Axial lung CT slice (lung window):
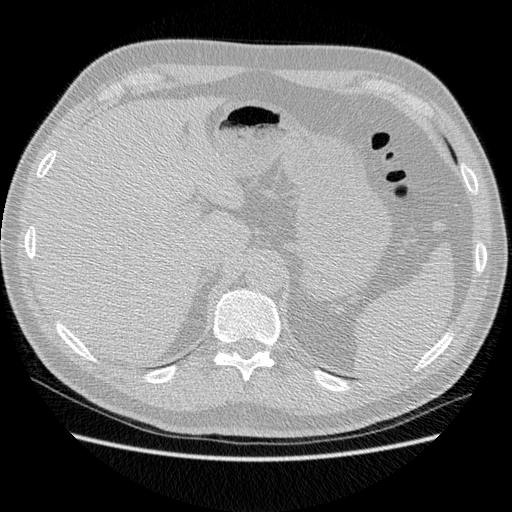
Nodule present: no